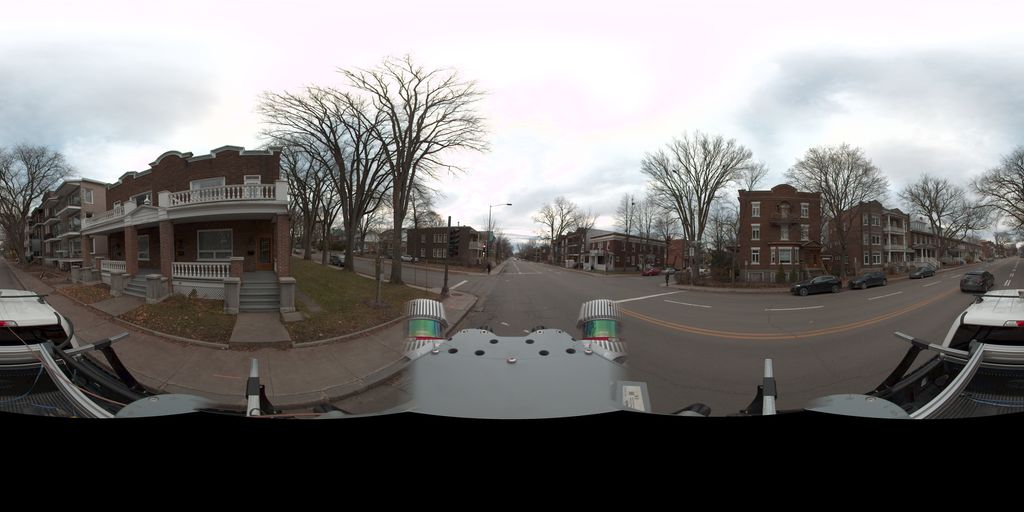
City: quebec_city